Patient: sex F, age 83
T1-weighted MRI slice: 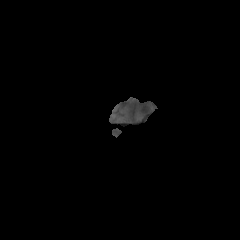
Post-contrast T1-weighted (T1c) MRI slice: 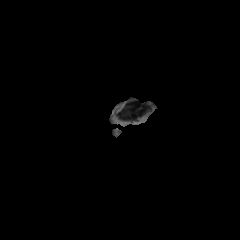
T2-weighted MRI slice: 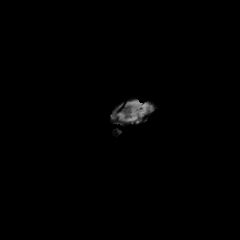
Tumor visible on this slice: yes
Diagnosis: Glioblastoma, IDH-wildtype
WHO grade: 4